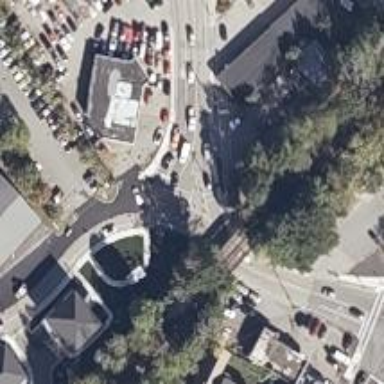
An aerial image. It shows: Uncontrolled zebra crossing.